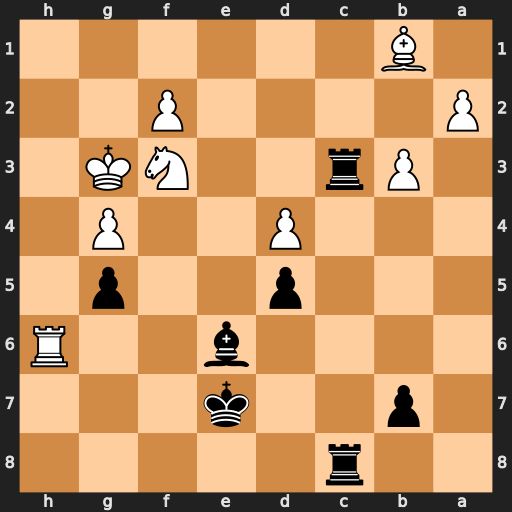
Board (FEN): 2r5/1p2k3/4b2R/3p2p1/3P2P1/1Pr2NK1/P4P2/1B6
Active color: b
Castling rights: -
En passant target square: -
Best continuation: Rf8 Rxe6+ Kxe6